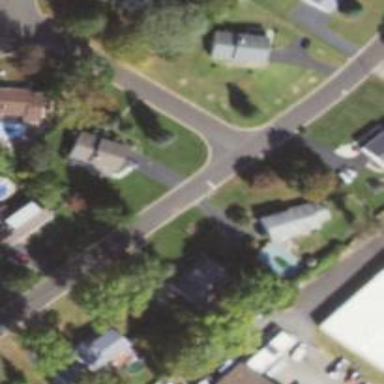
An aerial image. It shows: Road with stop sign.